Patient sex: F
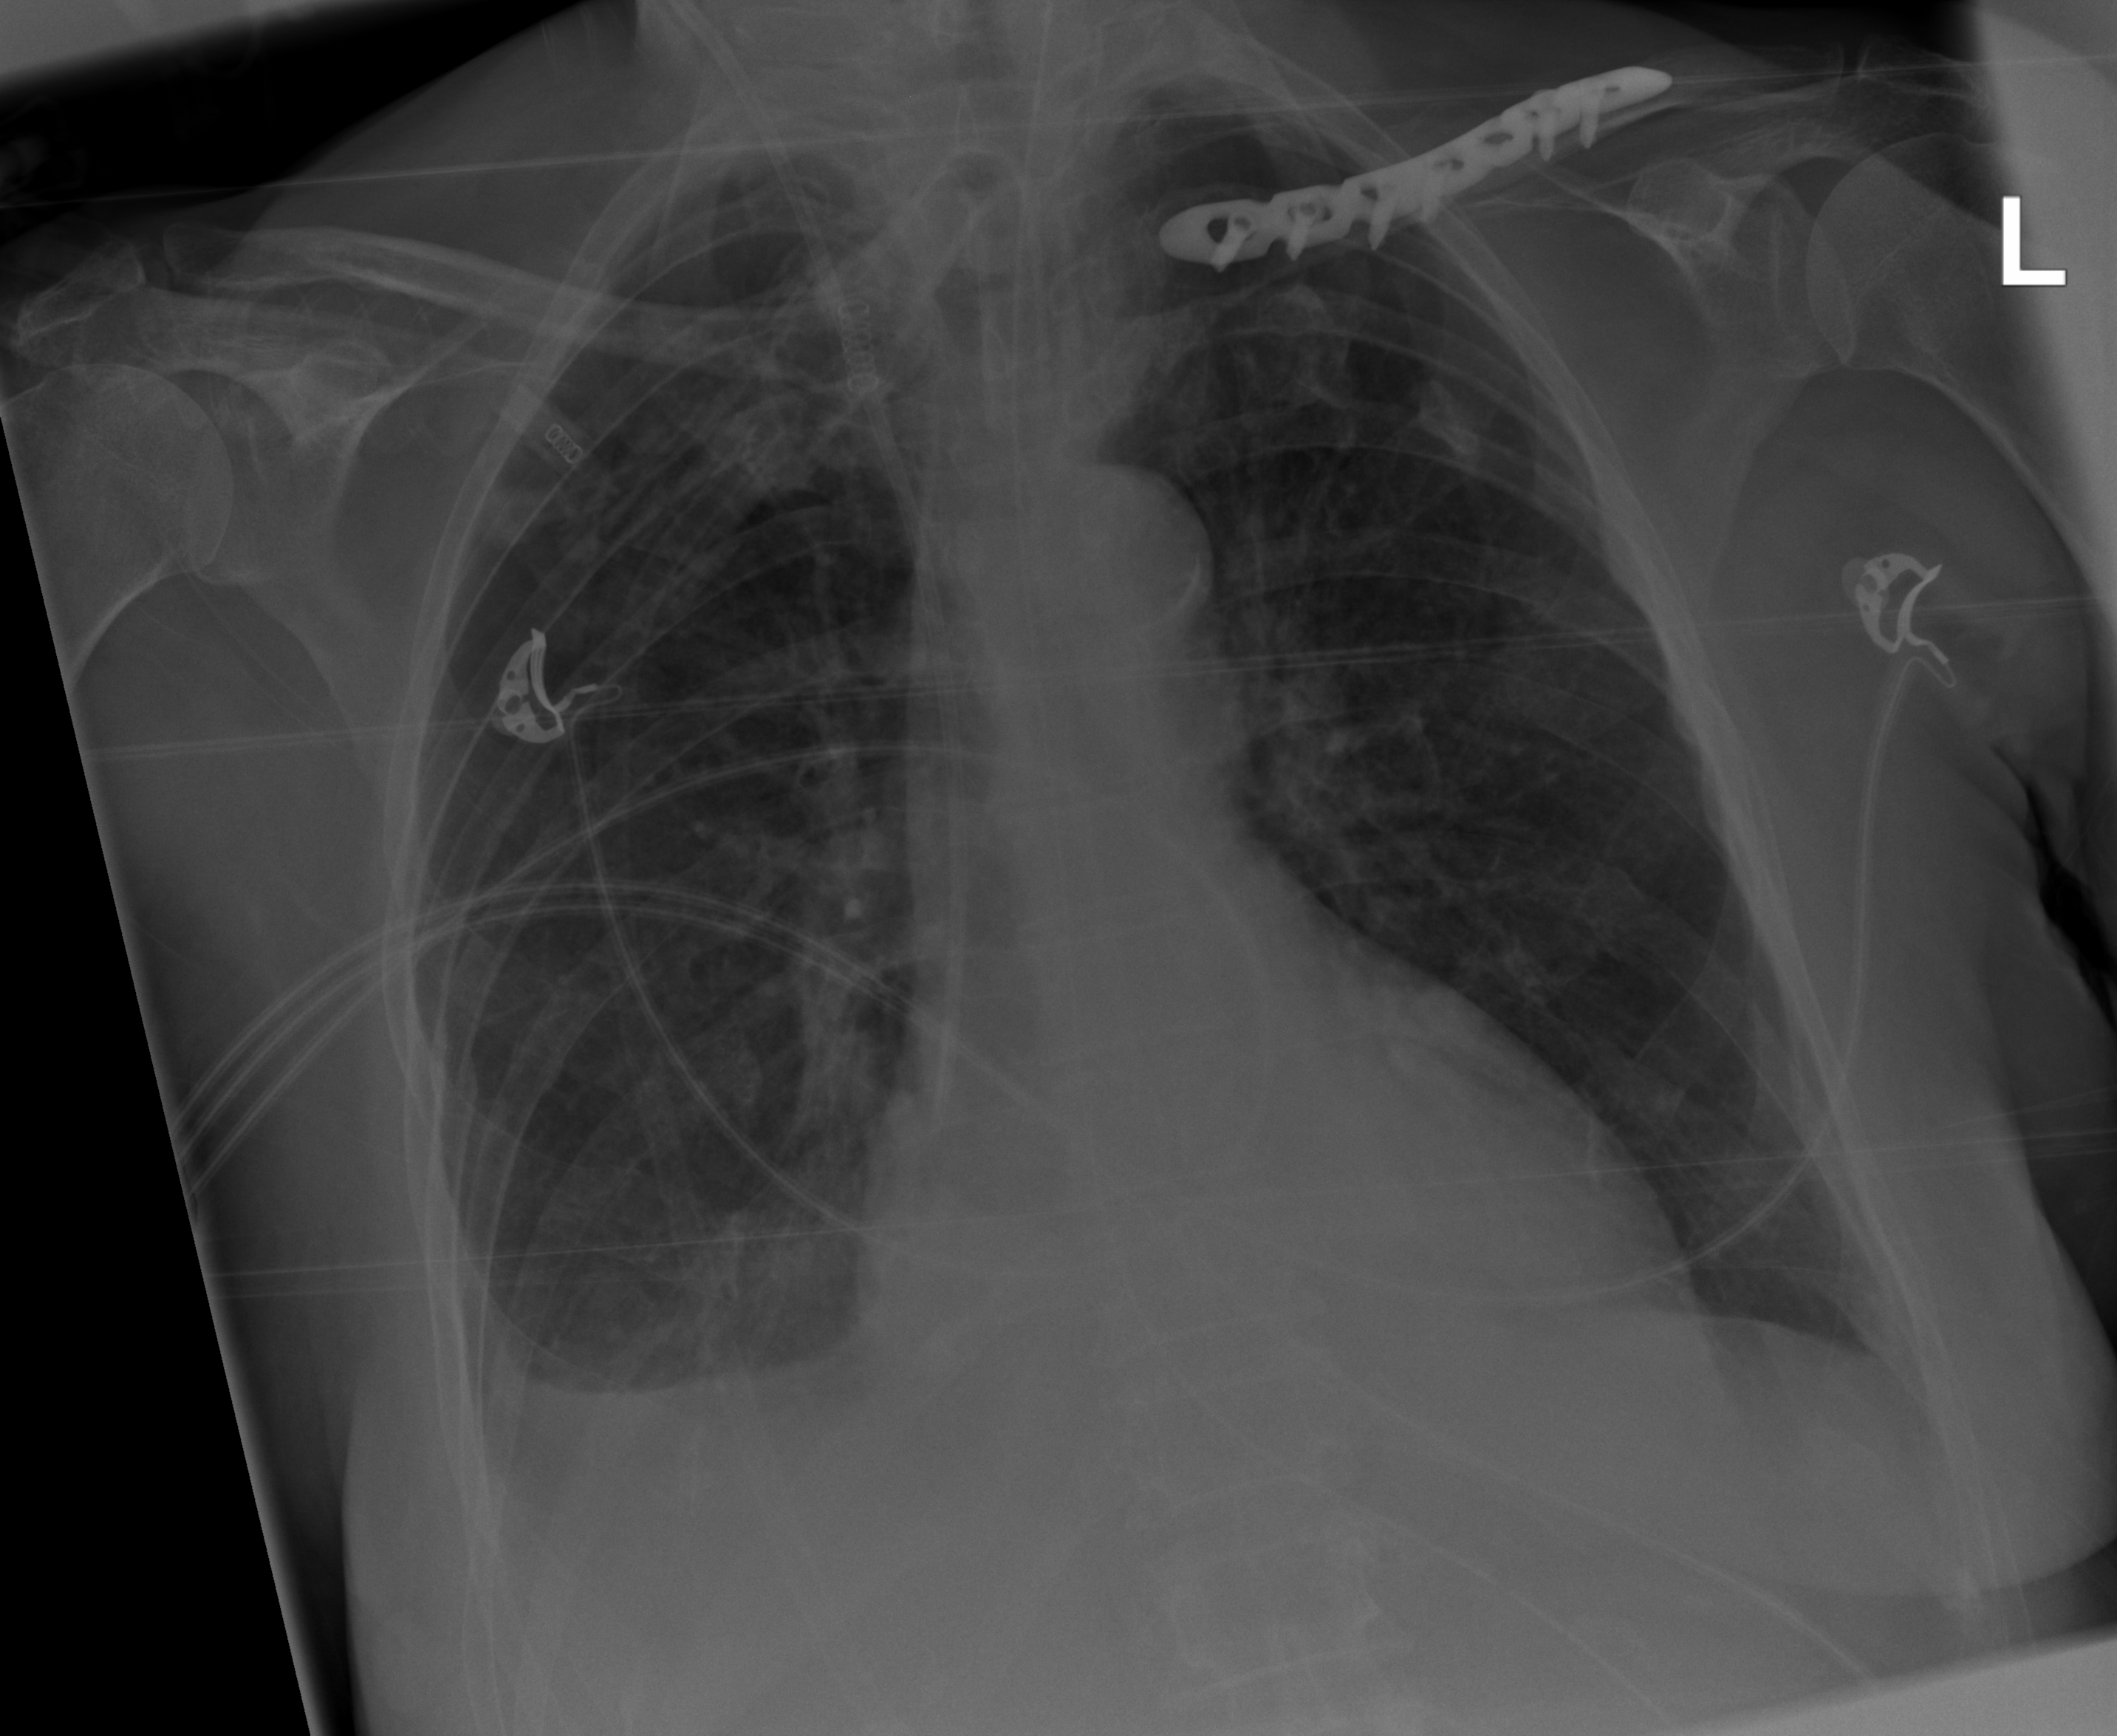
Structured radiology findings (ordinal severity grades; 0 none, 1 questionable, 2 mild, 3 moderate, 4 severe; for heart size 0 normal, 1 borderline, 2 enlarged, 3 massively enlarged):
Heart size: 1
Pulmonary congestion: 0
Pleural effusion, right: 2
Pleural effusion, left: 0
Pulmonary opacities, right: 0
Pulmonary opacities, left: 0
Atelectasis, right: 2
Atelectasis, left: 2